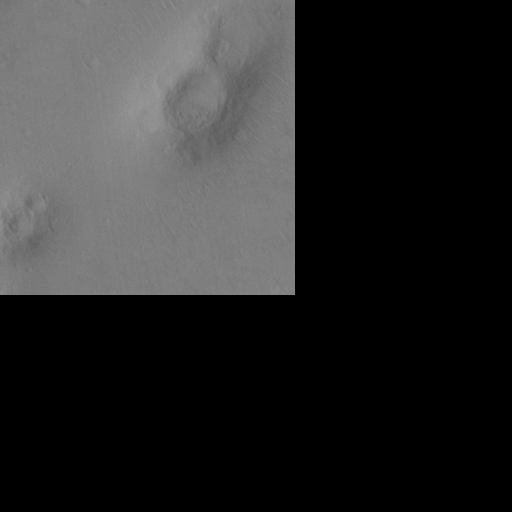
Classes present: Background, Cone